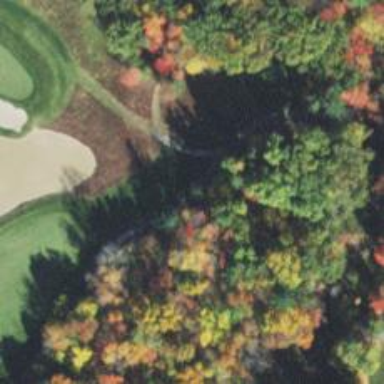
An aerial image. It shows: Pathway for golfing.